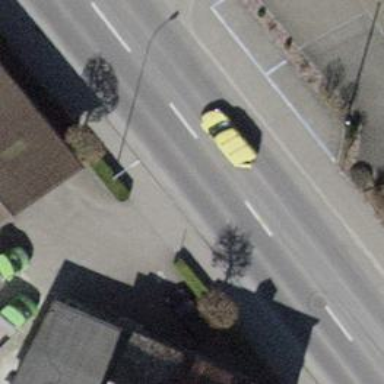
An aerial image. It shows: Driveway for service vehicles.